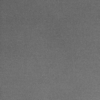
Label: dusty